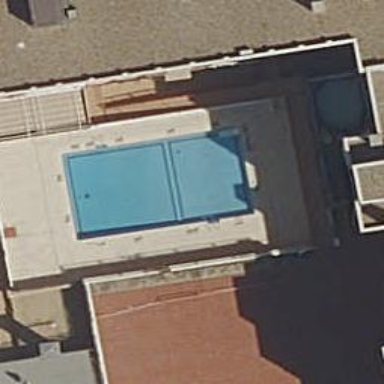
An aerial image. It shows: Swimming pool located in leisure land.